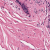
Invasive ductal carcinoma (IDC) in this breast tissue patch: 0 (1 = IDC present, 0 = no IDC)